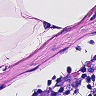
Metastatic tissue present: no